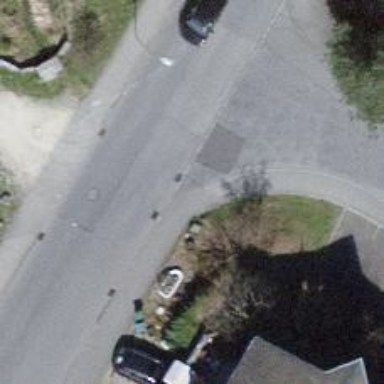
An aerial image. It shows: Kerb serving as barrier.